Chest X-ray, PA view. Patient: 59 years old, sex F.
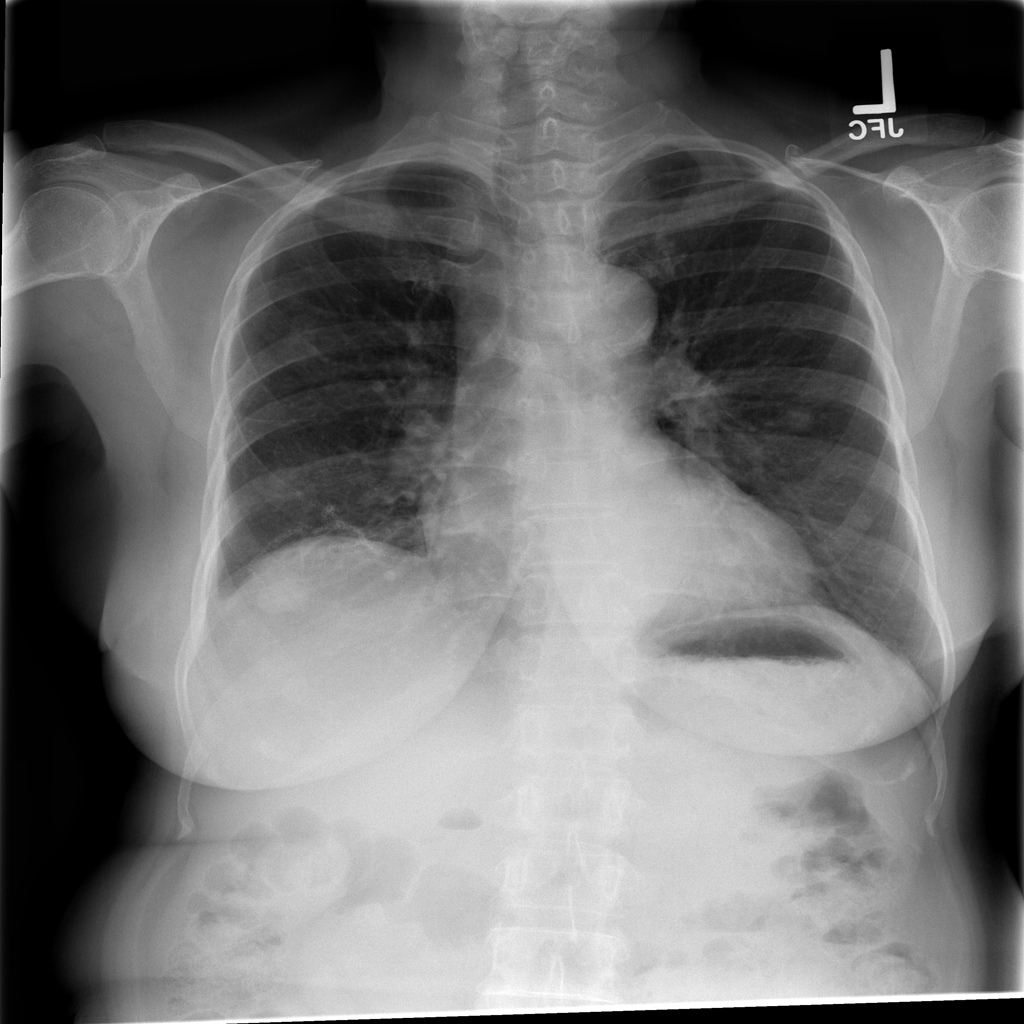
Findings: Cardiomegaly, Mass